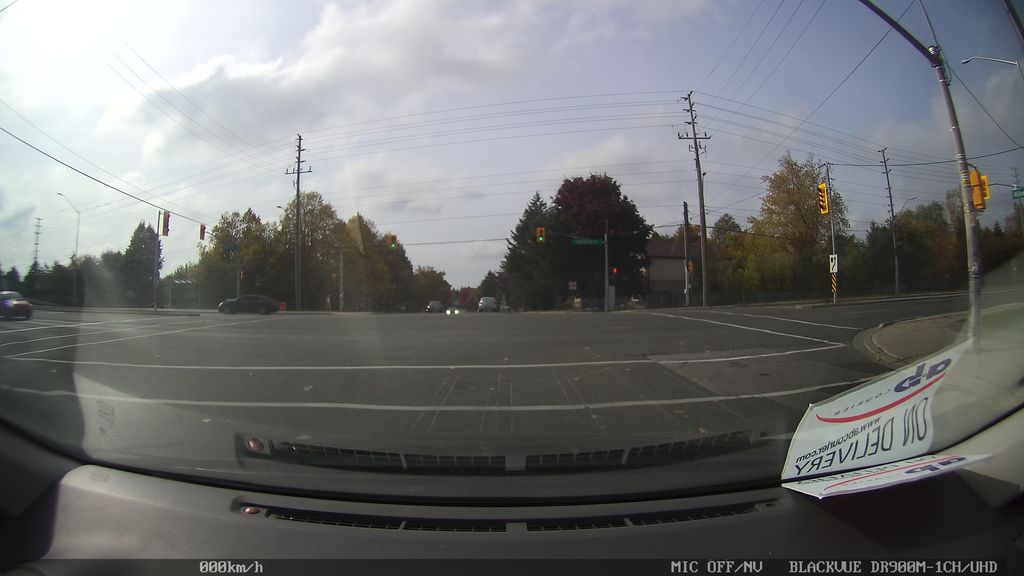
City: toronto